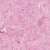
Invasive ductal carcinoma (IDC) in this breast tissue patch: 0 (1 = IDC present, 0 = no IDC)